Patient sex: M
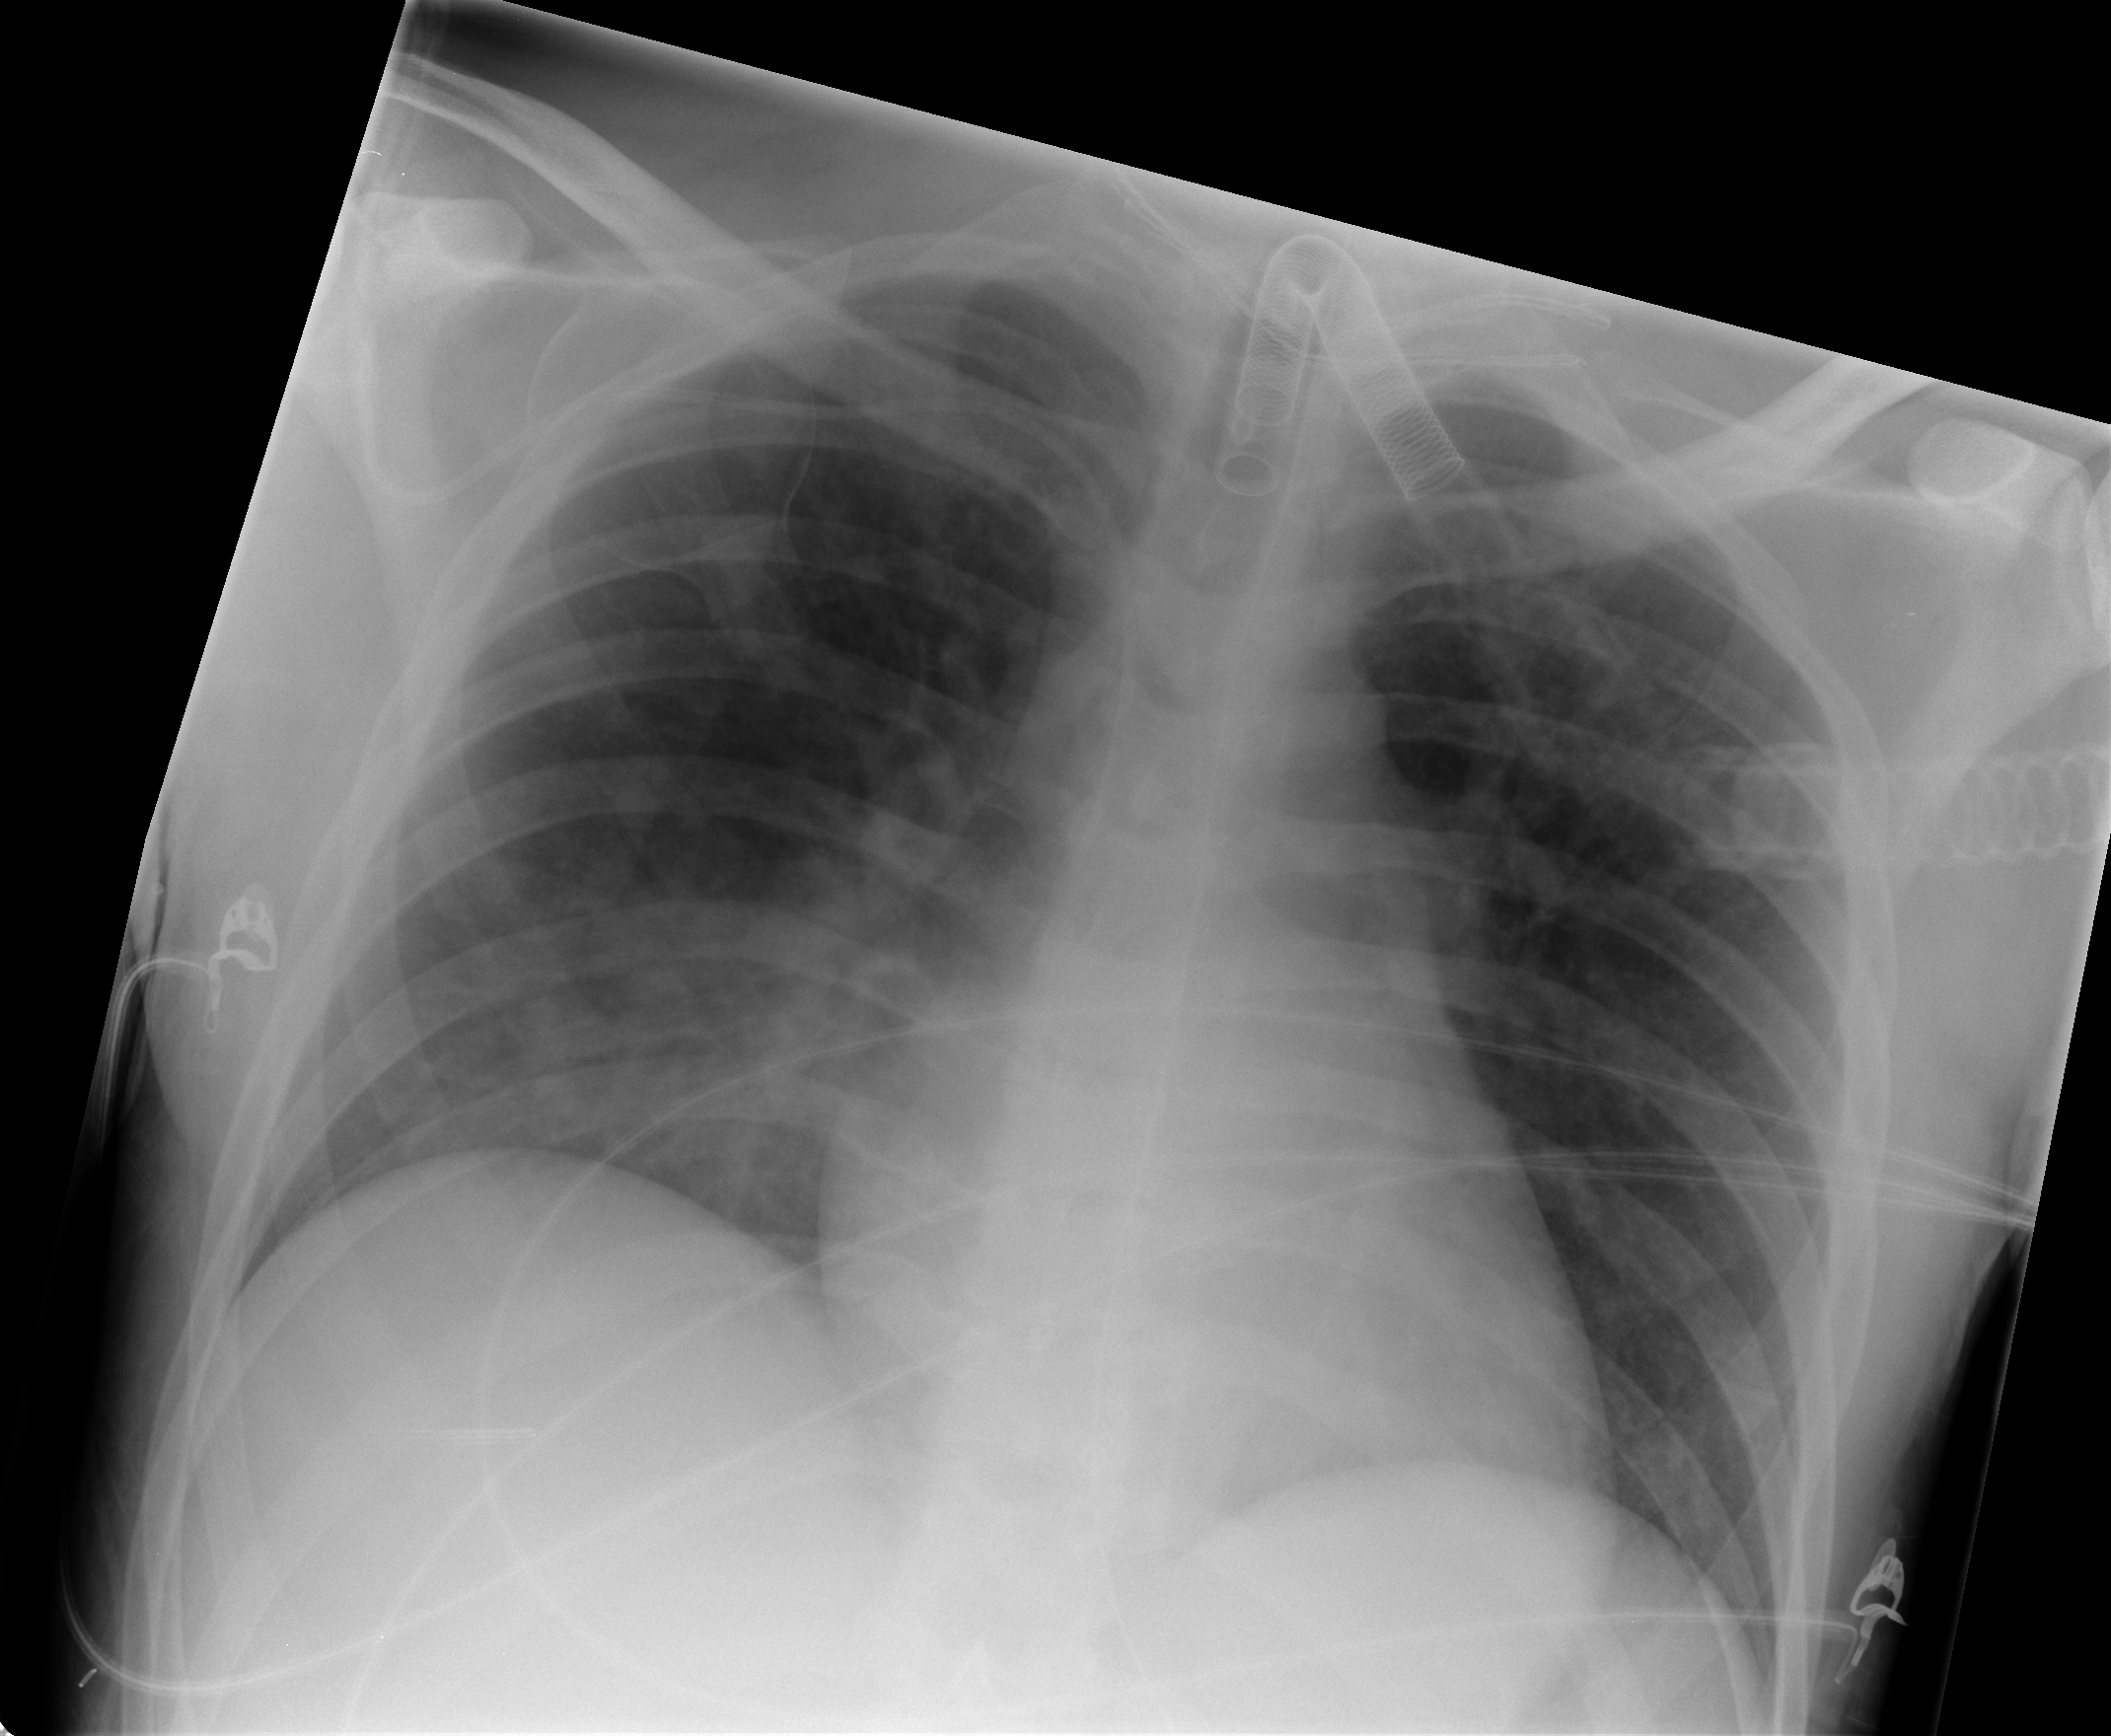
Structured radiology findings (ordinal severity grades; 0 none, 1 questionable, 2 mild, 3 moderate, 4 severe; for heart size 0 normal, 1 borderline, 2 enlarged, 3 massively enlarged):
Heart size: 0
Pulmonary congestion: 0
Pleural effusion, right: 0
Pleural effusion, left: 0
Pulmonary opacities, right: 3
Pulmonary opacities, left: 1
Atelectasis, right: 2
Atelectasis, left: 0